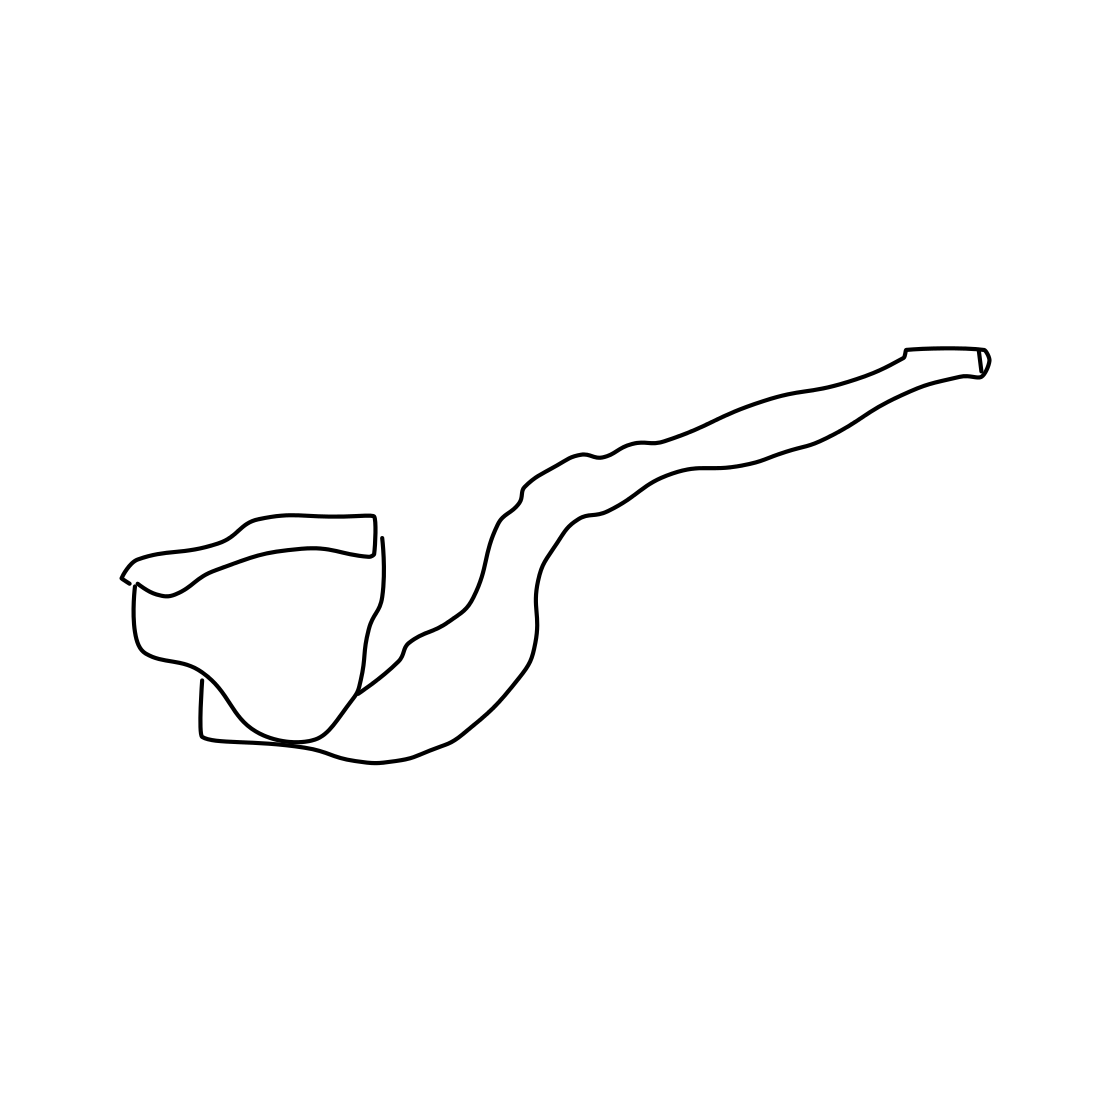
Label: pipe (for smoking)